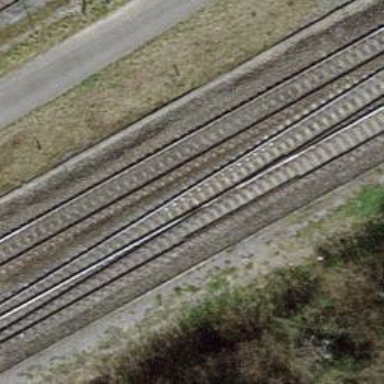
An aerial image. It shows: Railway with electrified contact lines.